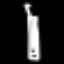
Label: pencil